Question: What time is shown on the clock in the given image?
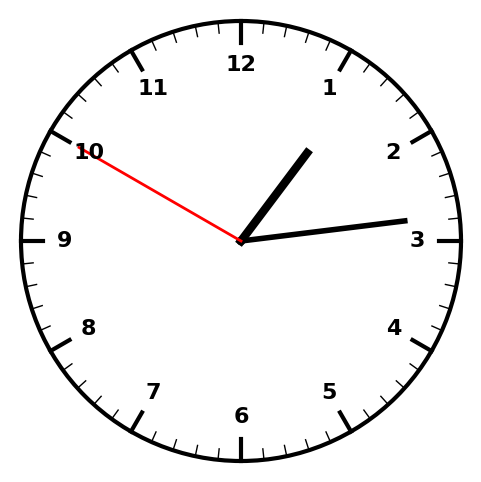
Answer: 01:13:50